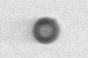
Label: bead